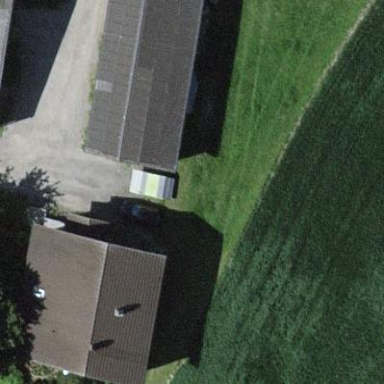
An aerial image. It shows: Gabled roof house.